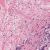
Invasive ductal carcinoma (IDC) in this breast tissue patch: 1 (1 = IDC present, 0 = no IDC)